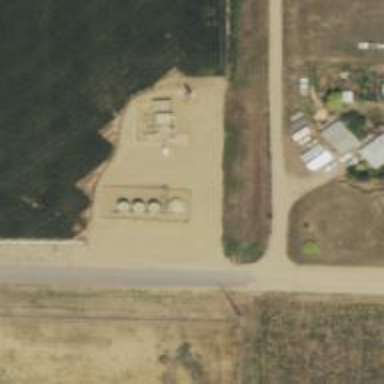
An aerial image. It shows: Storage tank with man-made structure.